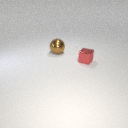
small red metal cube to the right of large brown metal sphere